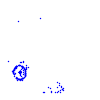
Particle: proton